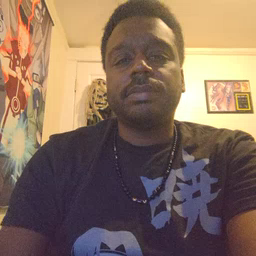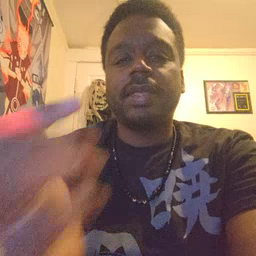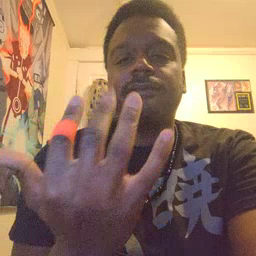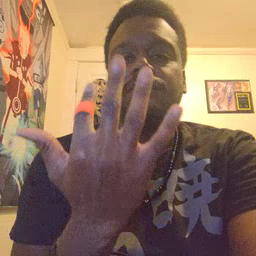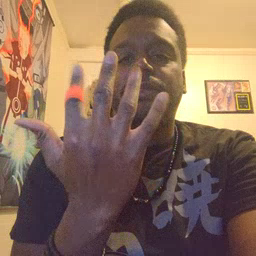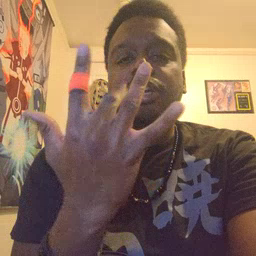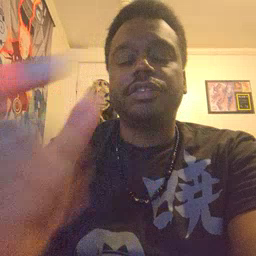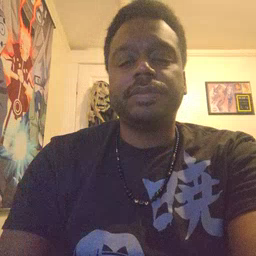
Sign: finger